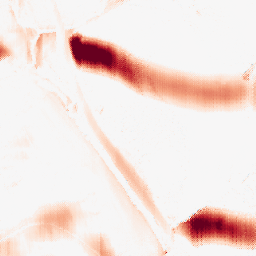
Category: morphological
Decomposition family: morphological_ellipse
Decomposition parameters: operation: opening
width: 50
height: 5
Upsampling method: regularized
Upsampling parameters: scale: 4
lambda_reg: 0.1
Upsampling scale: 4